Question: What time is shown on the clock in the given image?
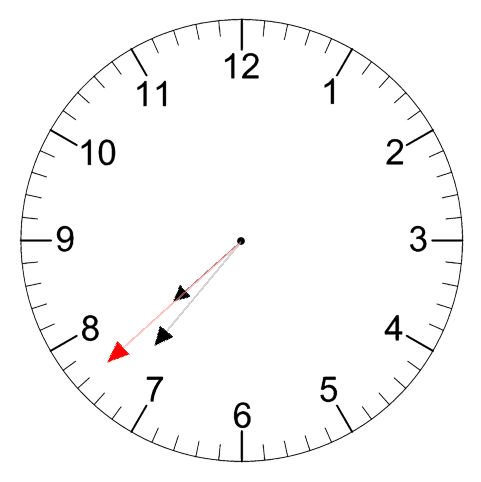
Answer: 07:36:38